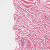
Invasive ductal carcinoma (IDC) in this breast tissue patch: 0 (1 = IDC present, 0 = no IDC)